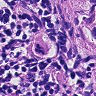
Metastatic tissue present: yes